Question: I want to create the following type of graph with line, bar and heatmap with a dataset like this:
'''
pos <- 1:40 # X axis
barvar <- rnorm (40, 5, 2) # y axis for barplot
linevar <- rnorm (40, 0, 0.5) # yvar for line plot
heatmapvar <- rep(1:5, 8) # yvar plot for heatmap (color coded) plot
myd <- data.frame (pos, barvar, linevar, heatmapvar)
# labeling positions
label <- c("A", "B", "C", "D", "E", "F", "G", "H", "I")
position <- c(1, 5, 10, 15, 20, 25, 30, 35, 40)
'''

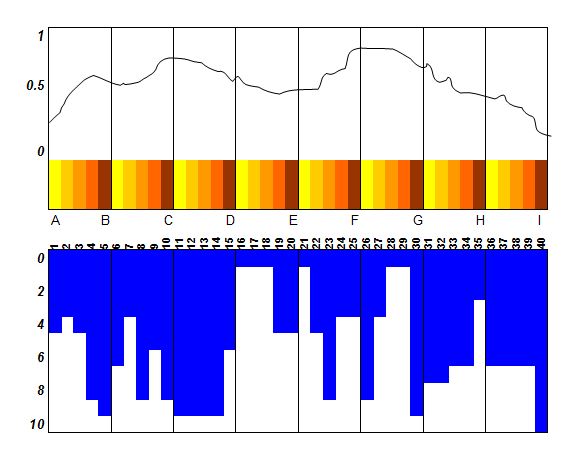
Answer: Using lattice, set 'scales=list(relation="free")' - this will give you a warning for 'levelplot()', but the alignment still works fine. If you want it super-aligned, set 'space="top"' in 'levelplot()' to get the legend moved from the right side to the top of heatmap.
: I reset some padding and removed labels, as OP requested.
'''
library(lattice)
library(gridExtra)
#within 'scales' you can manipulate different parameters of x and y axis
a = xyplot(linevar ~ pos,type="l",col=1,xlab="",ylab="",
scales=list(relation="free",x=list(draw=F)))
#layout.heights/layout.width can tweak padding for margins
b = barchart(barvar ~ pos,col=1,horizontal=F,xlab="",ylab="",
scales=list(relation="free",x=list(cex=0.5)),
par.settings=list(layout.heights=list(bottom.padding = 0)))
#change region colors according to your taste and use 'colorkey' to remove legend
col=gray(seq(0.3,0.8,length=6))
c = levelplot(as.matrix(heatmapvar),col.regions=col,colorkey=F,xlab="",ylab="",
scales=list(relation="free"),
par.settings=list(layout.heights = list(top.padding =-25)))
grid.arrange(b,a,c)
'''